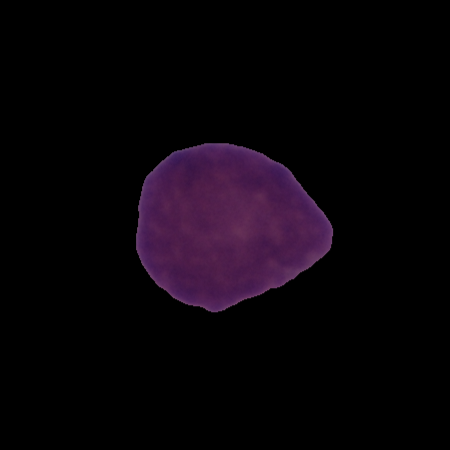
Label: healthy